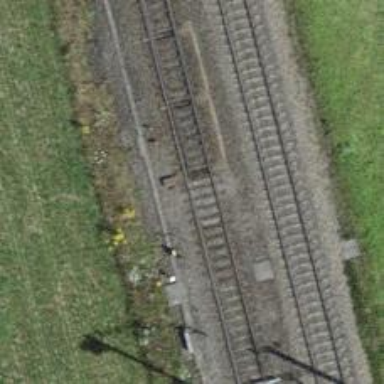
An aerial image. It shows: Railway switch.